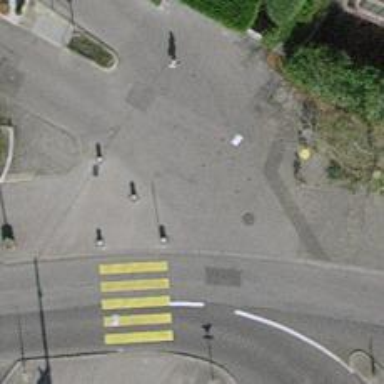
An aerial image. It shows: Kerb barrier.